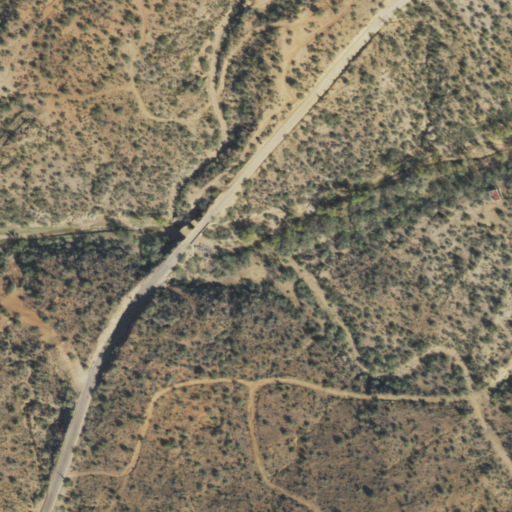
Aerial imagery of valley in Arizona named Sheep Gulch containing shrub, open development, grassland, and woody wetlands